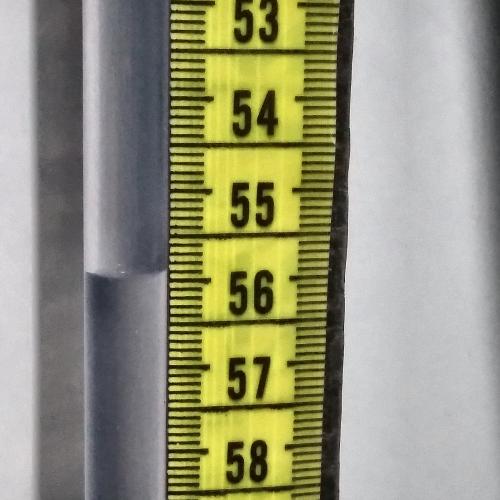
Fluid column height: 55.9 cm